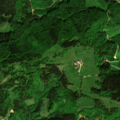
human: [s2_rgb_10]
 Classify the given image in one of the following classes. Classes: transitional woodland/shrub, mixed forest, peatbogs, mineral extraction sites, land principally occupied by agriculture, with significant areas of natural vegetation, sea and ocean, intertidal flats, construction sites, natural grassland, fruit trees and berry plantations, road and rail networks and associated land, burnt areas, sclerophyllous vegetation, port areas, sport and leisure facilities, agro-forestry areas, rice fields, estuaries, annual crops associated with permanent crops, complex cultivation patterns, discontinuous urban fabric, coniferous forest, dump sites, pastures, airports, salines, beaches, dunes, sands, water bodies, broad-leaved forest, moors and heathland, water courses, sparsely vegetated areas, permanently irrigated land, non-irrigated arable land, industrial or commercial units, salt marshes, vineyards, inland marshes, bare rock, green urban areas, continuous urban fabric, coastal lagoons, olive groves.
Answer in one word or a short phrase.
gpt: pastures, land principally occupied by agriculture, with significant areas of natural vegetation, coniferous forest, mixed forest